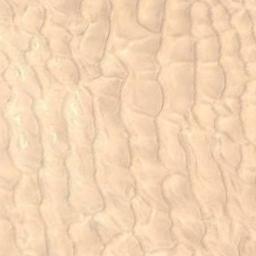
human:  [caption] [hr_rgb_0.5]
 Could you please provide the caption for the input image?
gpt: There is a little grain in this desert .

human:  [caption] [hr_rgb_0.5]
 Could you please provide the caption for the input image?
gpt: The desert has yellow sand and many fixed dunes .

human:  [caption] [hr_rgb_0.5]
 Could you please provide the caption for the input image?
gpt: The desert is full of white sand .

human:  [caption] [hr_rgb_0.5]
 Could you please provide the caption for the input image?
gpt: This is a yellow desert with wavy stripes .

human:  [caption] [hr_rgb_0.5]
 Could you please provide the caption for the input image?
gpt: A yellow sandy desert with patterned stripes .